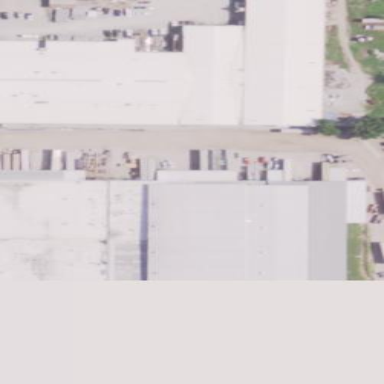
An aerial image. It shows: Industrial building that serves as Architectural Windows and Doors Manufacturing Plant.